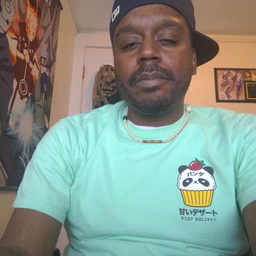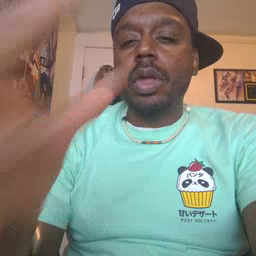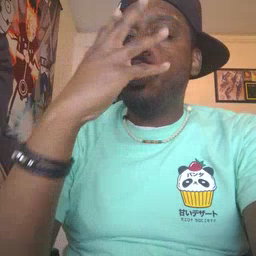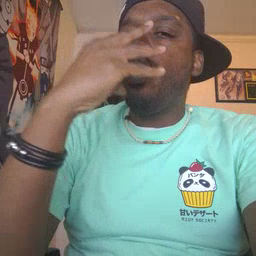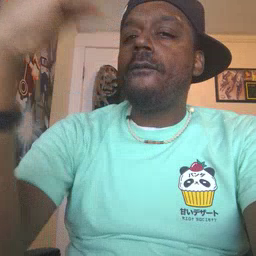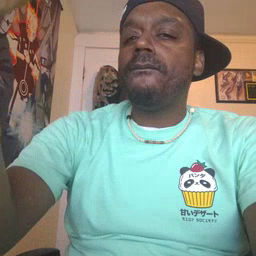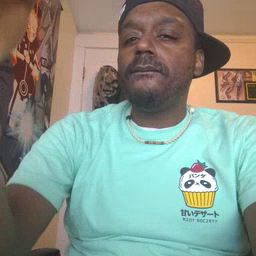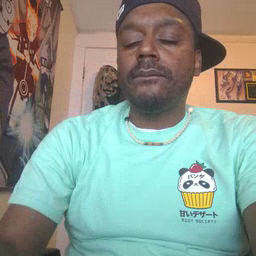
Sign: wolf